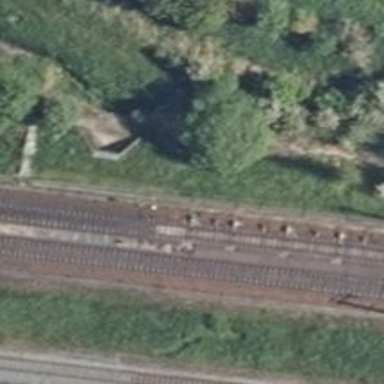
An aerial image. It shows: Railway switch with the turnout on the right side.